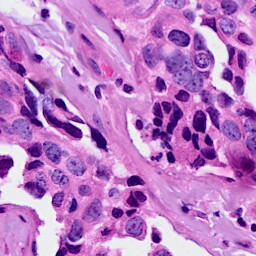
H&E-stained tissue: Breast